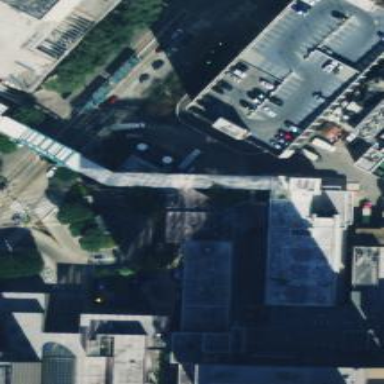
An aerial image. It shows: Multi-storey parking building.